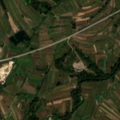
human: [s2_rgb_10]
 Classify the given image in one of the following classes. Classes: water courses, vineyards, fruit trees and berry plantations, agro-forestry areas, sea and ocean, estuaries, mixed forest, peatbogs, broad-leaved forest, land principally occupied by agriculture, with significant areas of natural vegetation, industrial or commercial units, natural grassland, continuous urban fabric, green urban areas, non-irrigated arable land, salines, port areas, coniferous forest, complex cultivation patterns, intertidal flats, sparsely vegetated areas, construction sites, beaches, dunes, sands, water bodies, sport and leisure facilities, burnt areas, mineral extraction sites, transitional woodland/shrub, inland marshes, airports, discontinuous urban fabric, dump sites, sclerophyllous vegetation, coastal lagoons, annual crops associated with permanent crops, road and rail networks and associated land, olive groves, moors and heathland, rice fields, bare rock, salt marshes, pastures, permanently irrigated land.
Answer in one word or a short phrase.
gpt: mineral extraction sites, non-irrigated arable land, transitional woodland/shrub